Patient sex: M
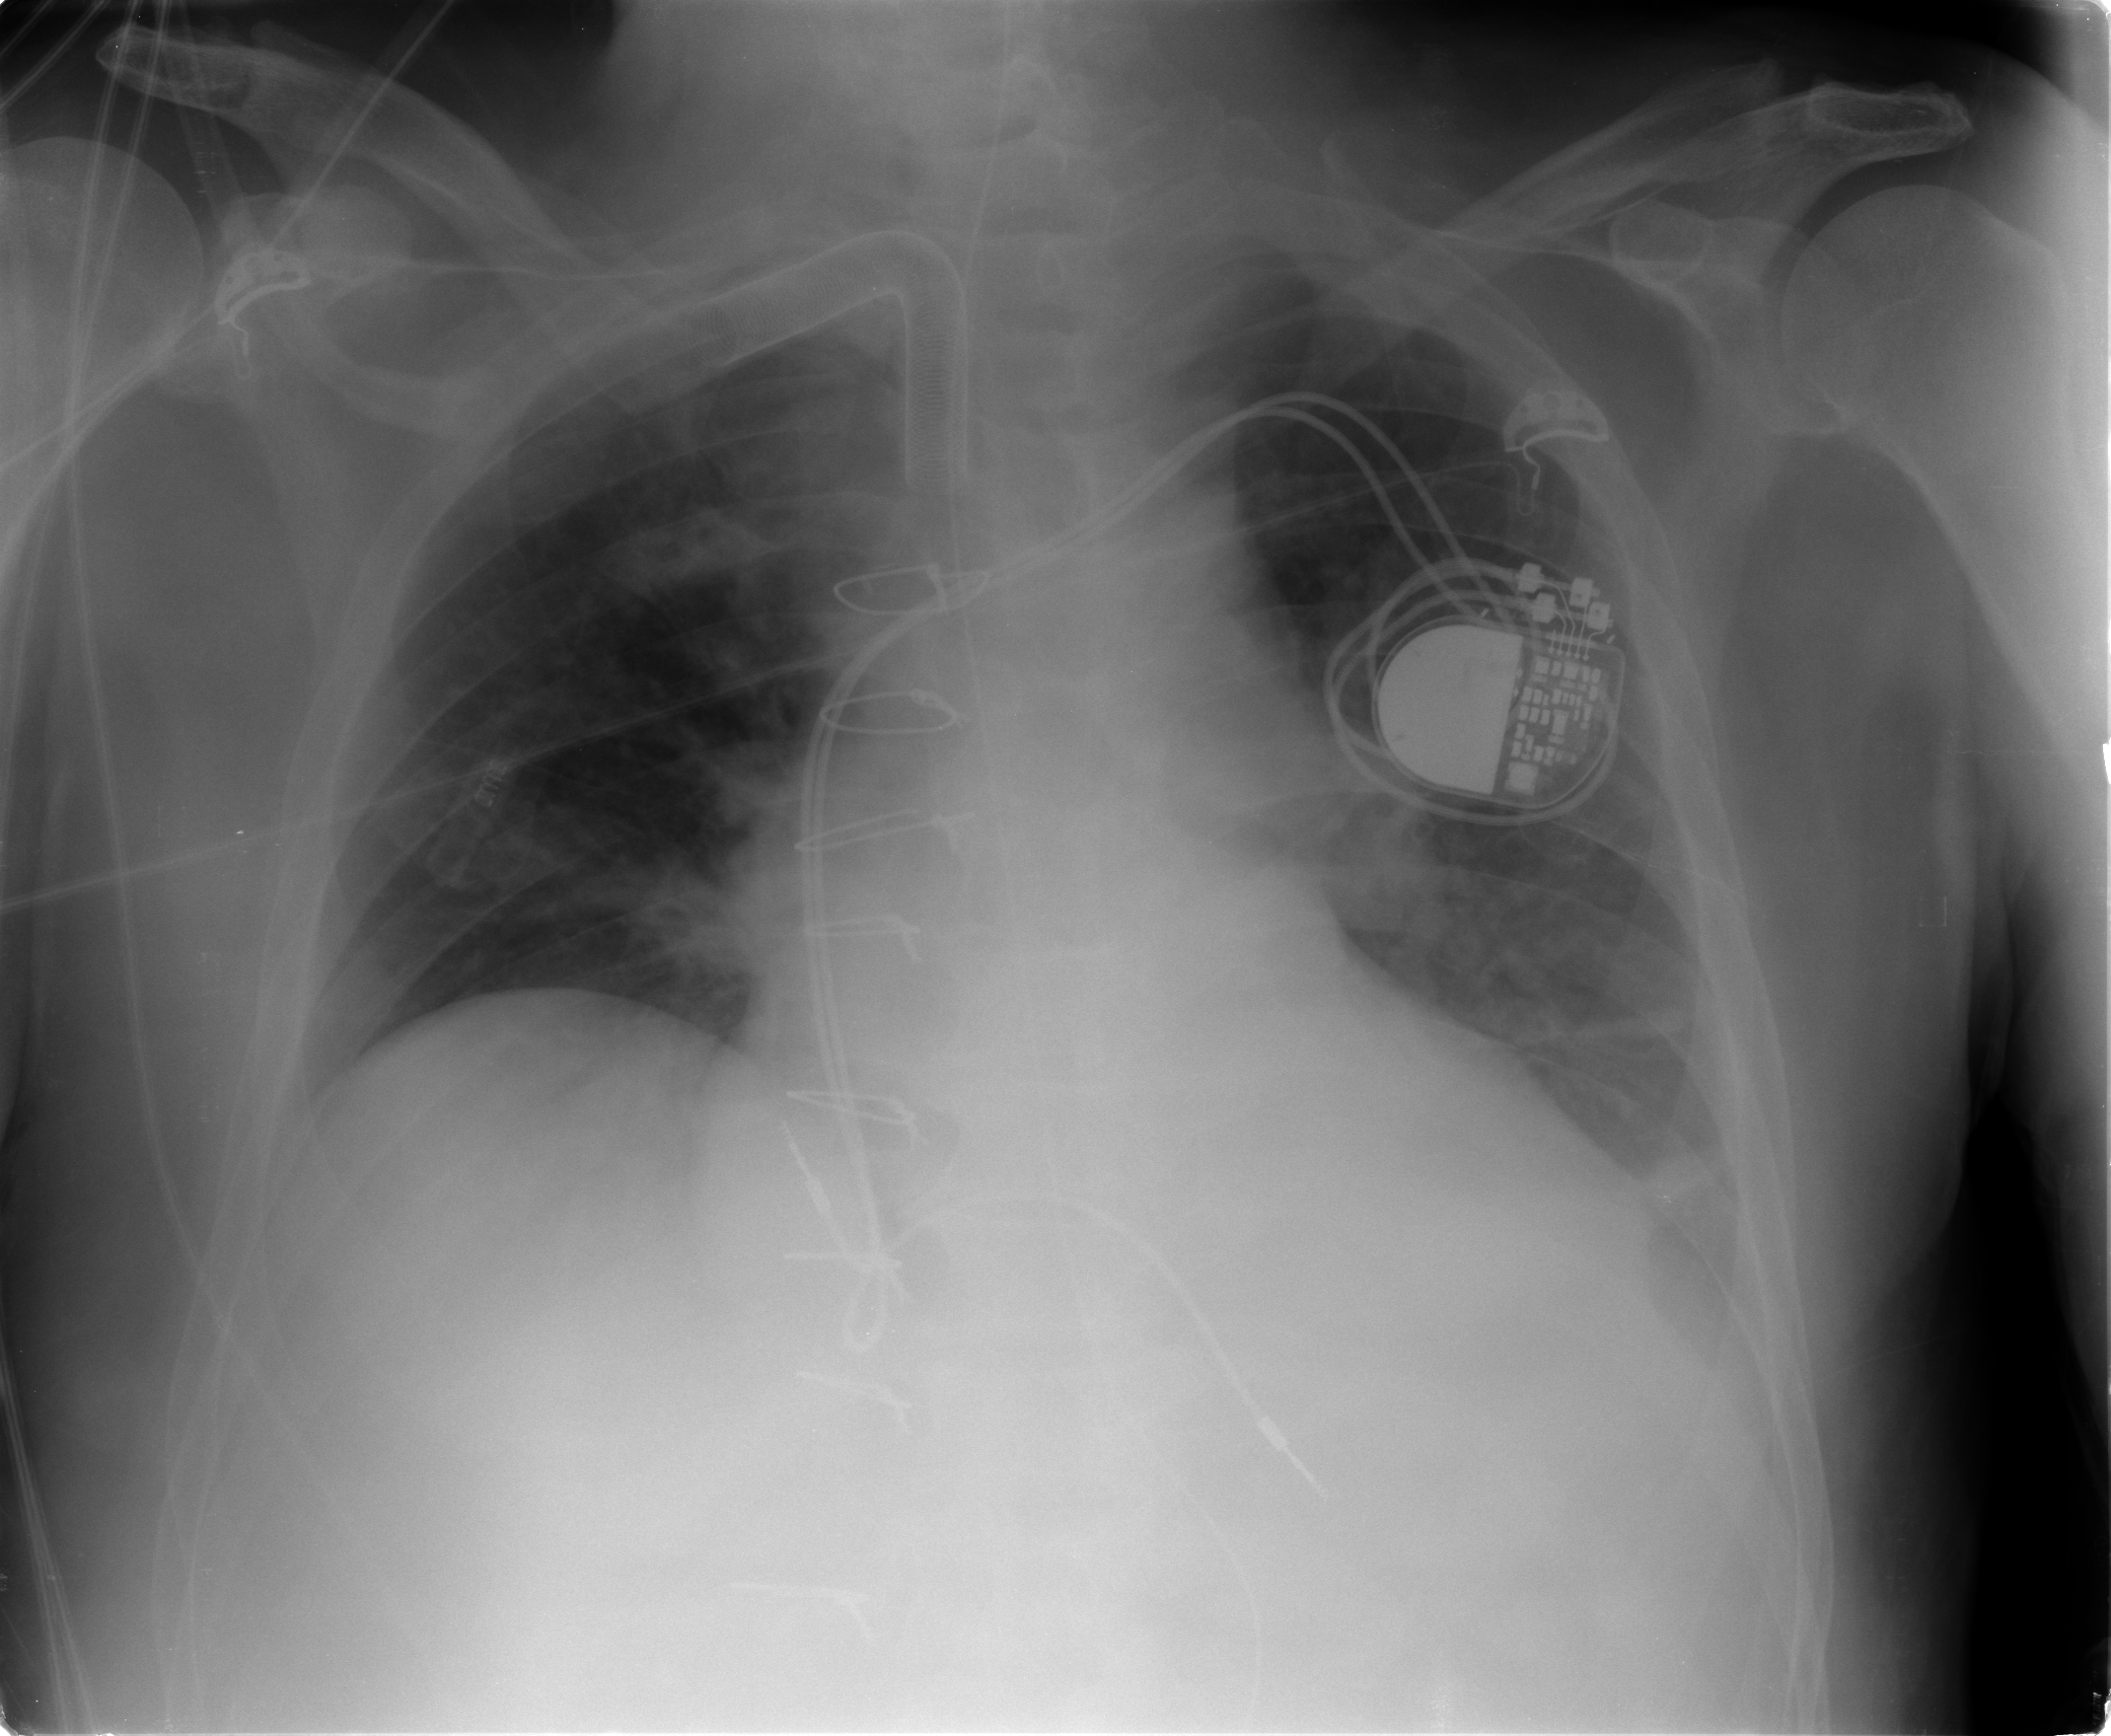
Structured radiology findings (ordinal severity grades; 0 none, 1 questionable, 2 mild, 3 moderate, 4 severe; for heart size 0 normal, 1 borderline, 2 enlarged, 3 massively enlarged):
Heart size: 2
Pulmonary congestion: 2
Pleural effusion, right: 0
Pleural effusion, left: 0
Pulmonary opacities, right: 2
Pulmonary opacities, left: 2
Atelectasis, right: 2
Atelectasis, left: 2